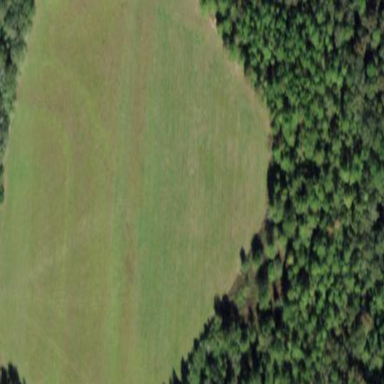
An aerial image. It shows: Needle-leaved woodland.